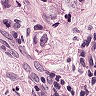
Metastatic tissue present: yes